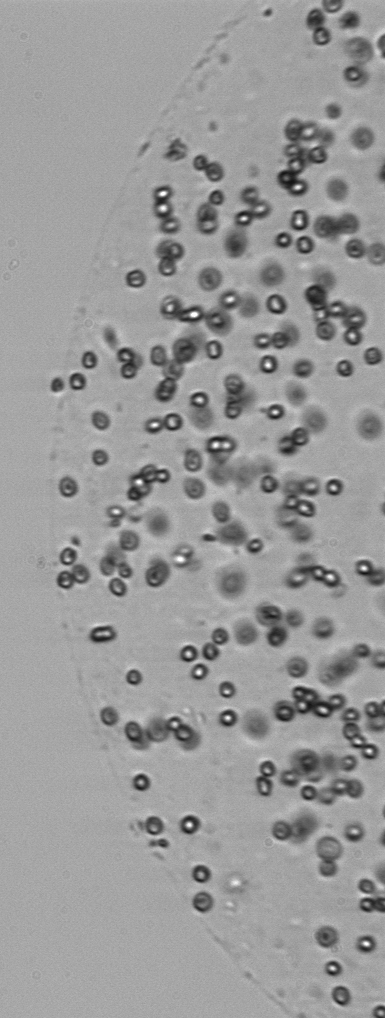
Label: Phaeocystis